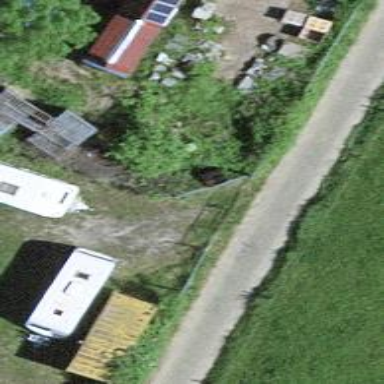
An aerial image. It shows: Fence.